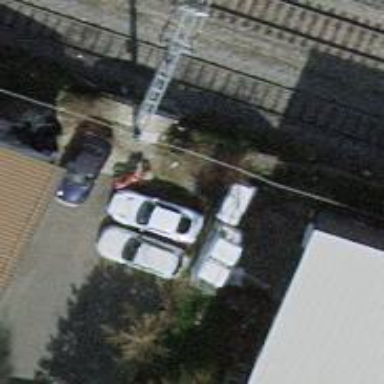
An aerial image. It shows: Parking aisle designated as service road.